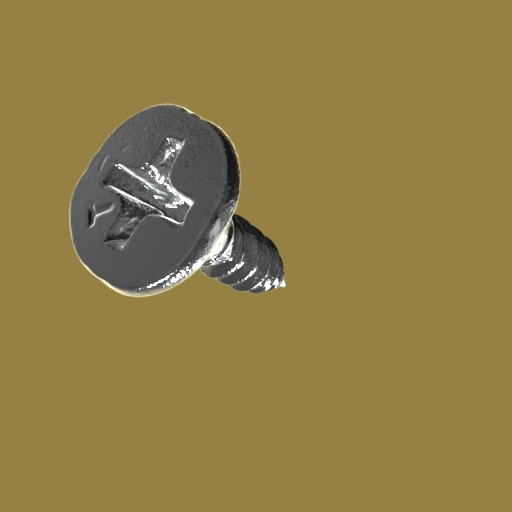
Label: screw